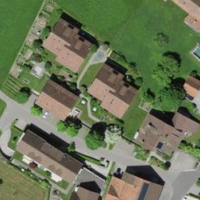
EUNIS habitat code: 55
Species observed at this site:
Cornus sanguinea